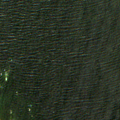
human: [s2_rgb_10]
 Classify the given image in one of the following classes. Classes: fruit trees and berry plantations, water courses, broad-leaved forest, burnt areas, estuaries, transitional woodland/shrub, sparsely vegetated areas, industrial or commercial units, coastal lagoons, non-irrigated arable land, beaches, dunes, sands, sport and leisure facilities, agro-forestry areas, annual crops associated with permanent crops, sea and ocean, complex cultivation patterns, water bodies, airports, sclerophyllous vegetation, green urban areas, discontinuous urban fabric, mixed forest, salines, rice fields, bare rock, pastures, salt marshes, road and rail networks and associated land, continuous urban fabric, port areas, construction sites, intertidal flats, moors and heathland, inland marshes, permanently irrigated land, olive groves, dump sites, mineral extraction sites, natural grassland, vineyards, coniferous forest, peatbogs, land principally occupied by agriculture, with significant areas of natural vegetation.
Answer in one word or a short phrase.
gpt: sea and ocean